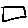
Label: square